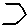
Label: hexagon